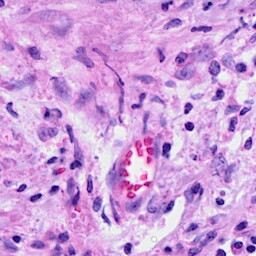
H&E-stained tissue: Breast